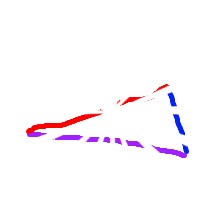
Shape: triangle